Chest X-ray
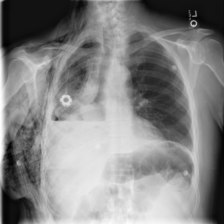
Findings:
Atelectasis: positive
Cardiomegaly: negative
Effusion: positive
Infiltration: negative
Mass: negative
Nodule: negative
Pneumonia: negative
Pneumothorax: positive
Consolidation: negative
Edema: negative
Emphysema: positive
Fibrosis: negative
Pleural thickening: negative
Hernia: negative